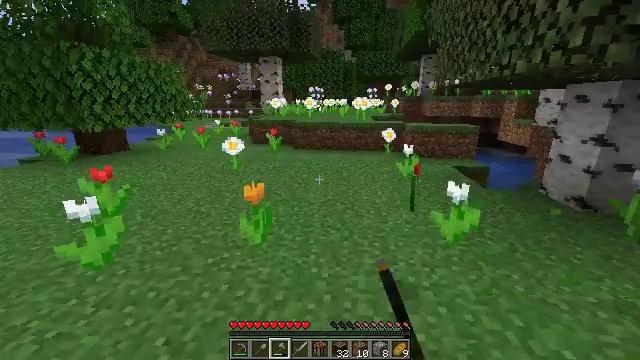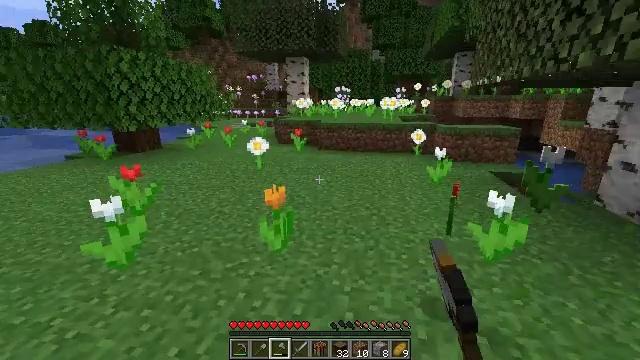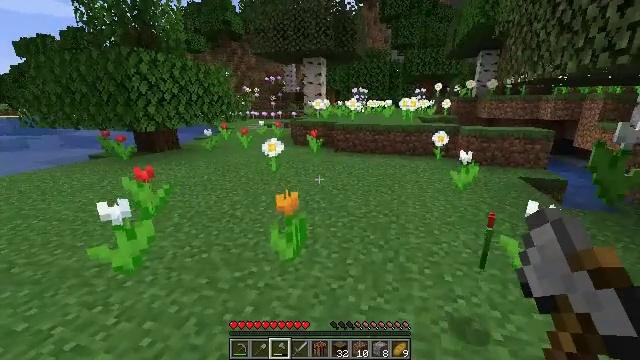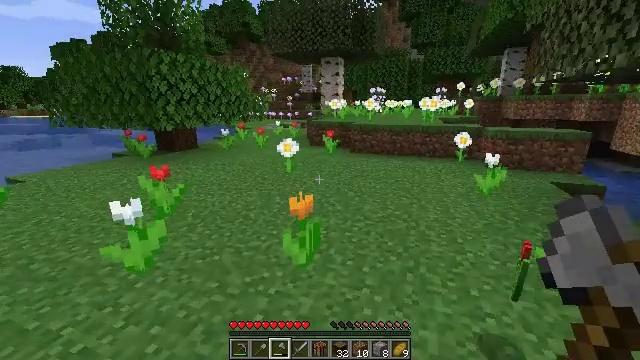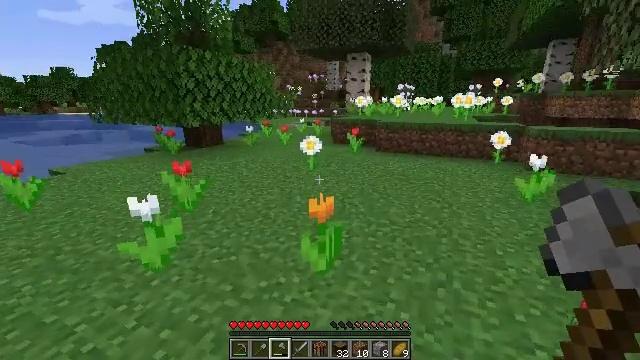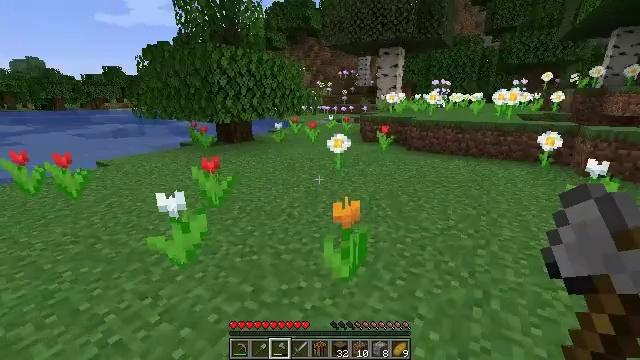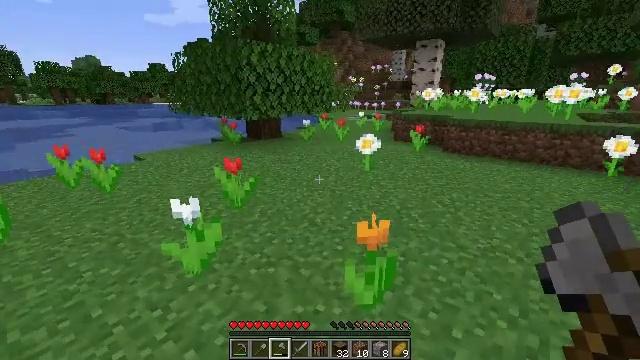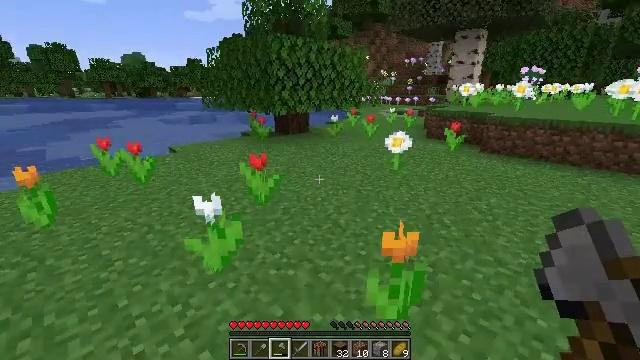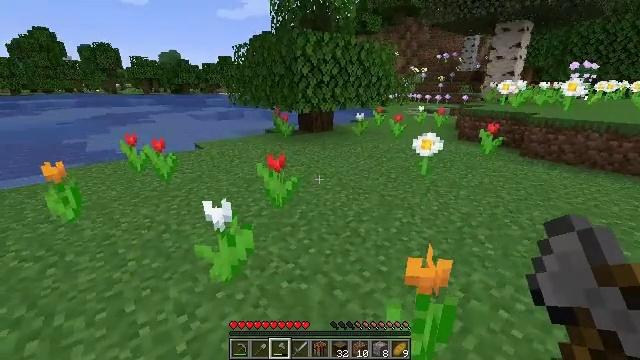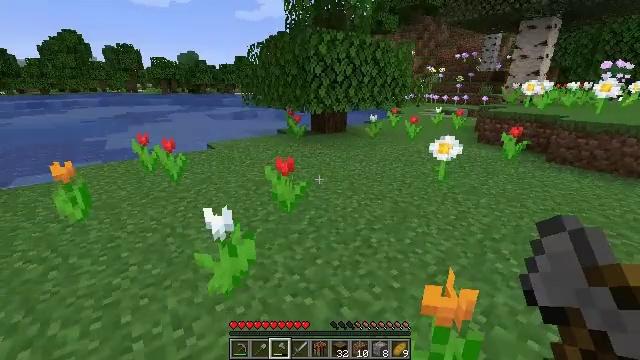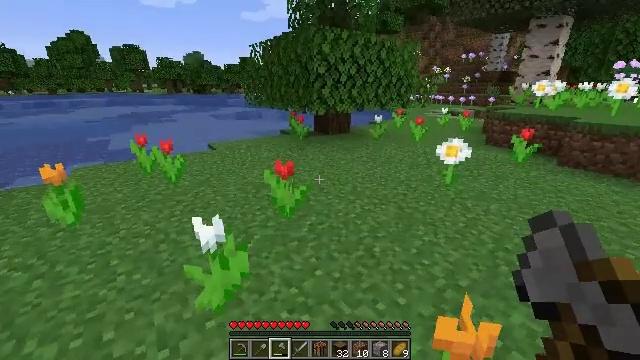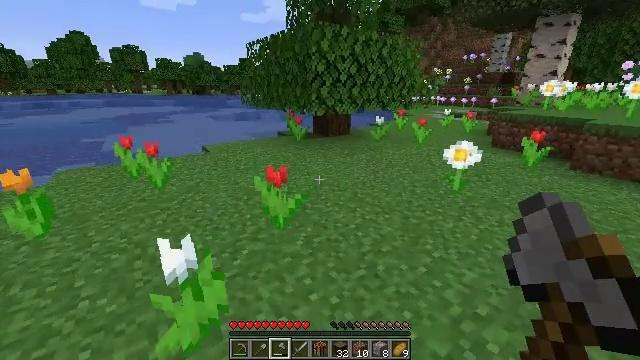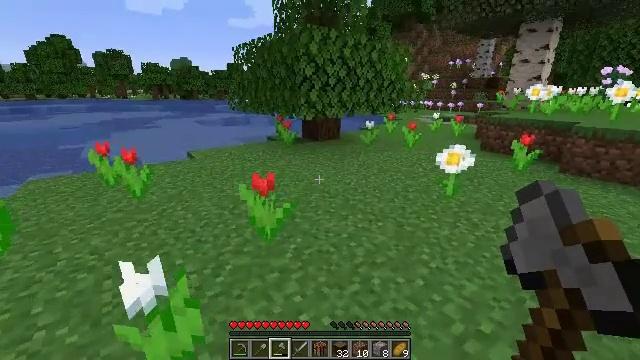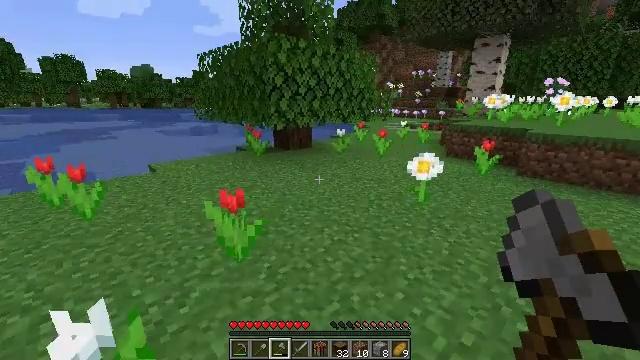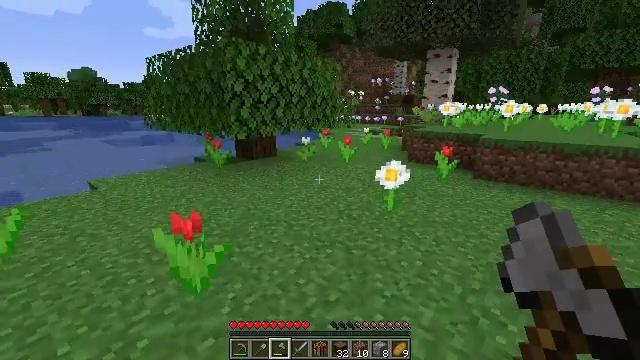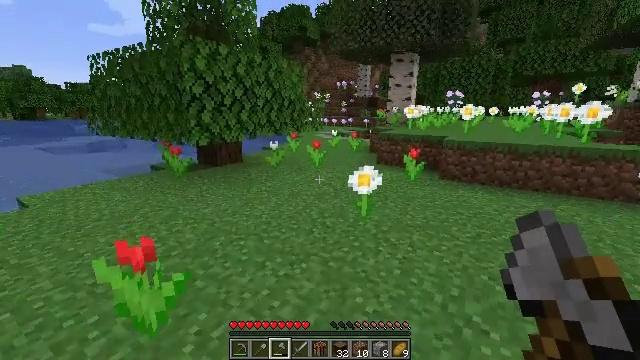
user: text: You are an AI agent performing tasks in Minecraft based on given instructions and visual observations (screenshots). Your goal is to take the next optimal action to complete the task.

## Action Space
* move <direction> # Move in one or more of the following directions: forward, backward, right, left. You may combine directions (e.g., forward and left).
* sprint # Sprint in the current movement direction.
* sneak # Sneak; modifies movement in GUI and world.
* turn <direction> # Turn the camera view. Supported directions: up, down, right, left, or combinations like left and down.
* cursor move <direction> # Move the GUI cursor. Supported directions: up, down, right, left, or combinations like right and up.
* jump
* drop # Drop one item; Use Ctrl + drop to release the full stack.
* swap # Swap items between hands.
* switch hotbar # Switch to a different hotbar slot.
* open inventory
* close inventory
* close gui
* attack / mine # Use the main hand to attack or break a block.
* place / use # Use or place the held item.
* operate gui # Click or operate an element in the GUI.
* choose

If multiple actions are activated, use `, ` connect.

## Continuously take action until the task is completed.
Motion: motion action
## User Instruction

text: Break the red tulip to collect it.
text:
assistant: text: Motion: move forward, turn left, attack / mine
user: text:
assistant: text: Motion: move forward, turn left, attack / mine
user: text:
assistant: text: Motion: move forward, turn left, attack / mine
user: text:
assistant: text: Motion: move forward, turn left, attack / mine
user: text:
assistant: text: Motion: move forward, turn left, attack / mine
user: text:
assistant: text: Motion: move forward, turn left, attack / mine
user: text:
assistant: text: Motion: move forward, turn left and down, attack / mine
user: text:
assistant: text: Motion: move forward, turn left, attack / mine
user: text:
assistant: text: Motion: move forward, turn left, attack / mine
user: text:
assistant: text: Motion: move forward, attack / mine
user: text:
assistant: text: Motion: move forward, attack / mine
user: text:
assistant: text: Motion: move forward, turn right and up, attack / mine
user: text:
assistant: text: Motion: move forward, turn right and up, attack / mine
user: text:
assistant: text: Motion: move forward, turn right and up, attack / mine
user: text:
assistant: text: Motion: move forward, turn right
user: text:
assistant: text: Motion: move forward, turn right
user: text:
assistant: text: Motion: move forward, turn right
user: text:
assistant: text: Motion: move forward, turn right
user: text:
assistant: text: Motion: move forward, attack / mine
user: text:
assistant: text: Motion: move forward, turn down, attack / mine
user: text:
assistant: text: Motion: move forward, attack / mine
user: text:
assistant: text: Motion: move forward, attack / mine
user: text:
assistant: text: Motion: move forward, turn down, attack / mine
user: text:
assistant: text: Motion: move forward, attack / mine
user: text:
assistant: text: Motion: move forward, turn right, attack / mine
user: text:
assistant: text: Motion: move forward, turn right, attack / mine
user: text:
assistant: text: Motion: move forward, turn right, attack / mine
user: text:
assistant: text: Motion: move forward, turn right, attack / mine
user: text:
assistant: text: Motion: move forward, turn right, attack / mine
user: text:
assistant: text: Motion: move forward, turn right, attack / mine